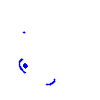
Particle: kaon